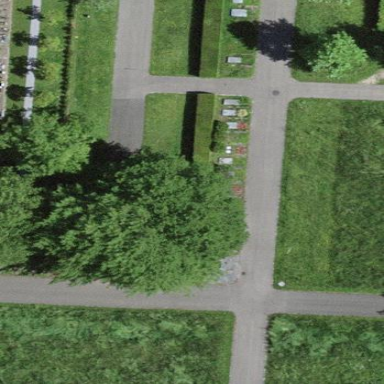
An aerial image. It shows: Graveyard.